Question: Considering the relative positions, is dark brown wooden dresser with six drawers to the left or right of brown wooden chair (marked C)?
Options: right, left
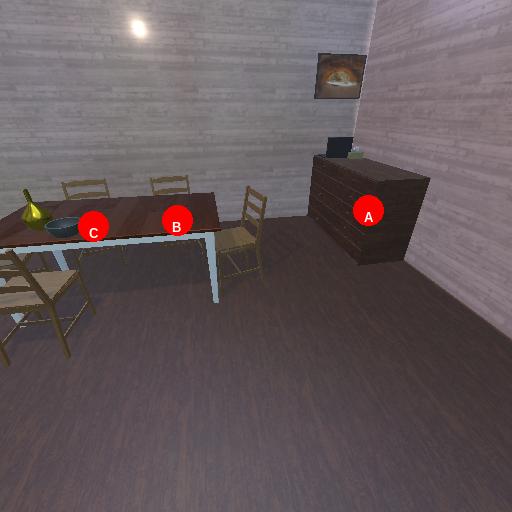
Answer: right